Question: It the following error handler is not working,Still throwing an exception that "IsError"Variable is not defined.
'''
If not IsError(objExcel1.Application.Match(ParentID, ob3.Columns(1), 0)) Then
ParentMatchRowNum = objExcel1.Application.Match(ParentID, ob3.Columns(1), 0)
Else
'-- do something
End if
'''

Could you please help me here,how to fix that?
Thanks,
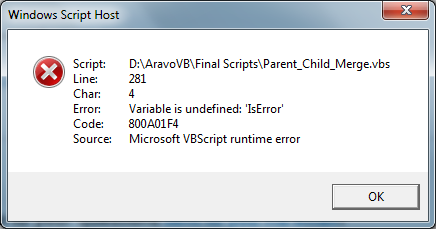
Answer: From what I can tell IsError isn't a VBscript function. Supporting evidence: <URL>. You'll note 'IsError' is missing.
Instead you'll need to do error trapping. Something like this should suit.
'''
On Error Resume Next
ParentMatchRowNum = objExcel1.Application.Match(ParentID, ob3.Columns(1), 0)
If err then
err.clear
'Do something
end if
on Error Goto 0
'''